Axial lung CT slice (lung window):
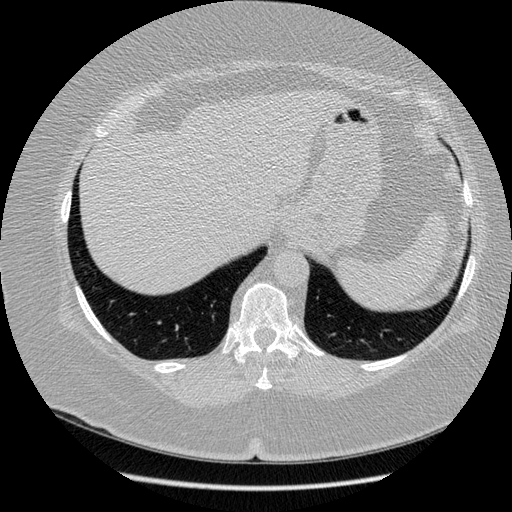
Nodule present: no